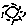
Label: sun